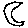
Label: moon